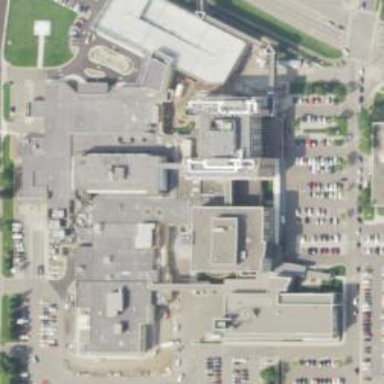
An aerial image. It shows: Hospital building.